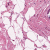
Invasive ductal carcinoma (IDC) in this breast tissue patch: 0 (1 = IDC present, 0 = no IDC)